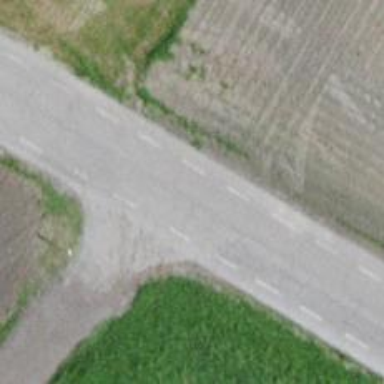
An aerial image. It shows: Unclassified road with asphalt surface. It has cycle lane on both sides.